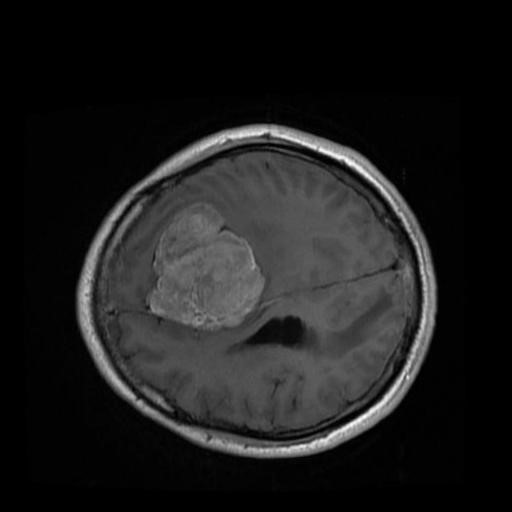
Label: brain_menin